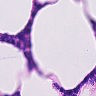
Metastatic tissue present: no